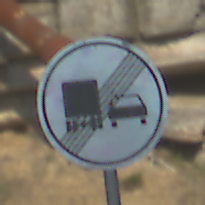
Verkehrszeichen: EndeUeberholverbotKraftfahrzeuge
Umgebung: Outdoor, Suburban
Tageszeit: MorningAfternoon
Wetter: Clear
Licht: Natural
Jahreszeit: NotSpecified
Kontrast: HighContrast